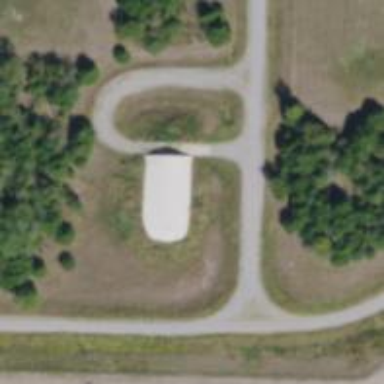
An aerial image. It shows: Military bunker.